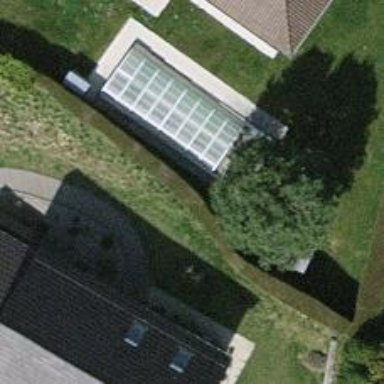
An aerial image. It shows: Hedge acting as barrier.